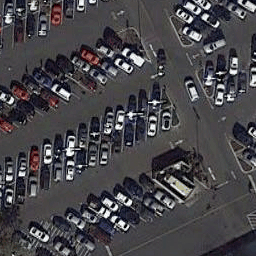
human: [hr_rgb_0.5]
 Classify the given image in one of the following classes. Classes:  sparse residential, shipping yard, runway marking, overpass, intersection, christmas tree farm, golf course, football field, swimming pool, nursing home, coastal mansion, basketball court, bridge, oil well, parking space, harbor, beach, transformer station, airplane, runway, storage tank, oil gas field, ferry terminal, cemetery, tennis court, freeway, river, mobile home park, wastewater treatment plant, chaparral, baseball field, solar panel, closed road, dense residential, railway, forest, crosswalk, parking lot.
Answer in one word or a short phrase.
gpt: parking lot